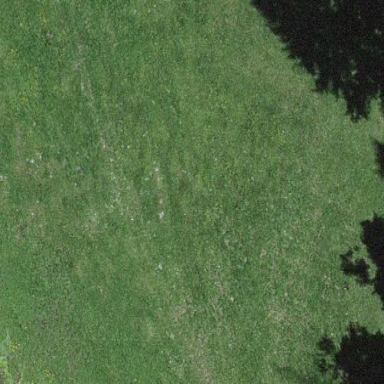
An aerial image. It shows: Area covered with grass.